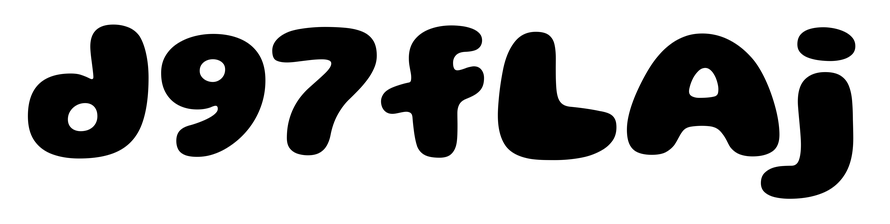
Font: Gluten_ExtraBold